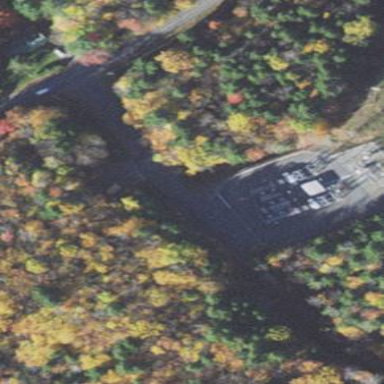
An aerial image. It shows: Distribution level power substation.